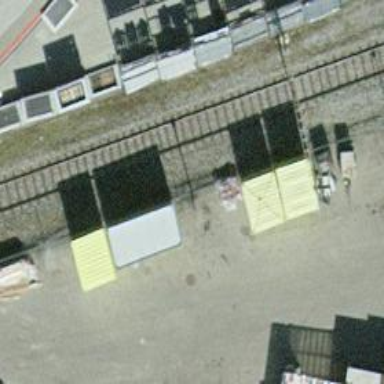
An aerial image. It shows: Railway switch.